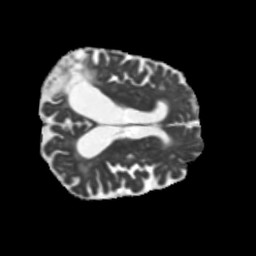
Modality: MD
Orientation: axial
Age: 66
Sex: female
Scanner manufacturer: siemens
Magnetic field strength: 3 T
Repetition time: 5.25 s
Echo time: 0.08 s